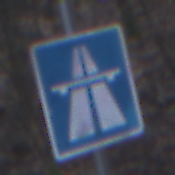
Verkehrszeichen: Autobahn
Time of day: MorningAfternoon
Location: Outdoor (Nature)
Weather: Overcast
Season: Winter
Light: Natural